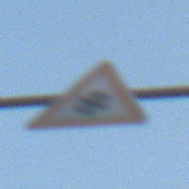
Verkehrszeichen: SchneeOderEisglaette
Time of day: SunriseSunset
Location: Outdoor (Nature)
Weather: Clear
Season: NotSpecified
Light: Natural